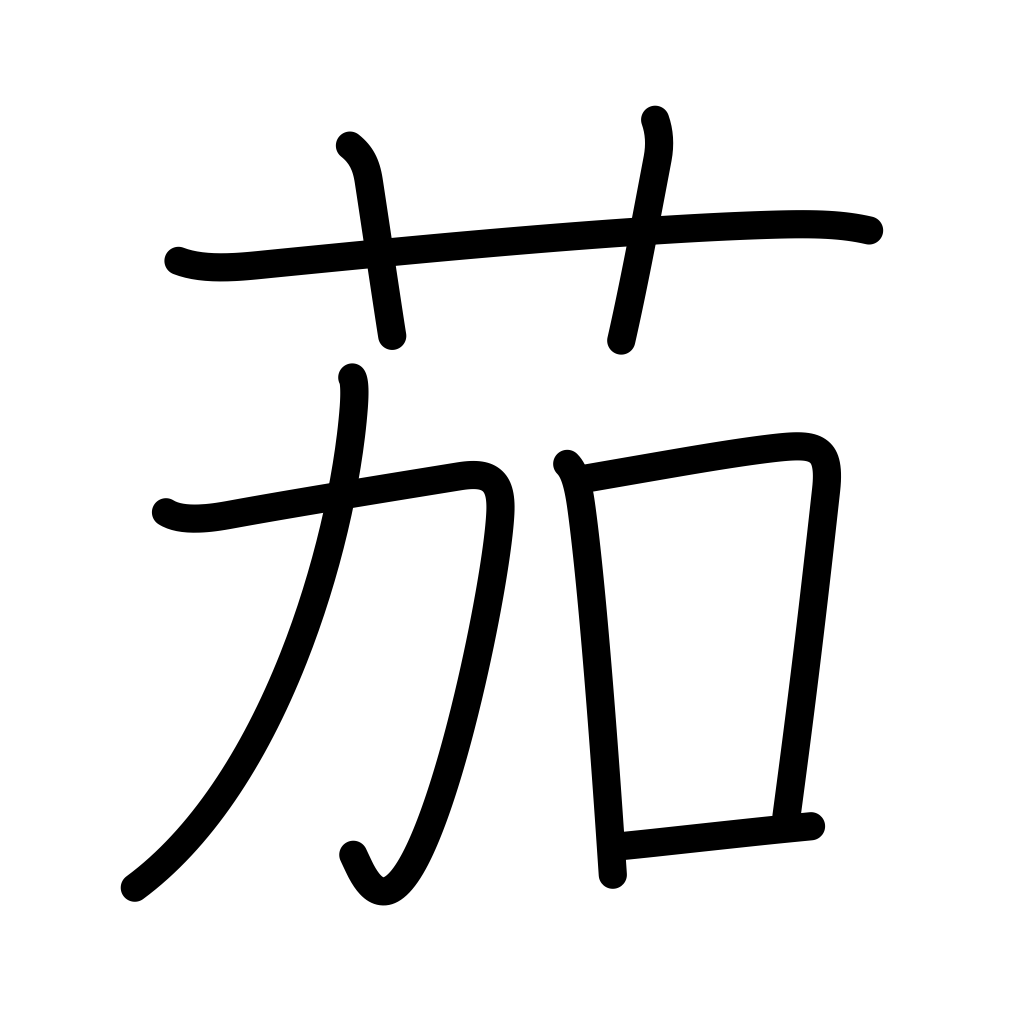
Meaning: eggplant